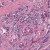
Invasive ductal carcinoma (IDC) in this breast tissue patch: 1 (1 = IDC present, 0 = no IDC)